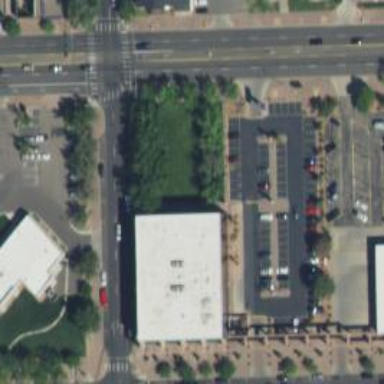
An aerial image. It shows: Parking space is available.